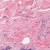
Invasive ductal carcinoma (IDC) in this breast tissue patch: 0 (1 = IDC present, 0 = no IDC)